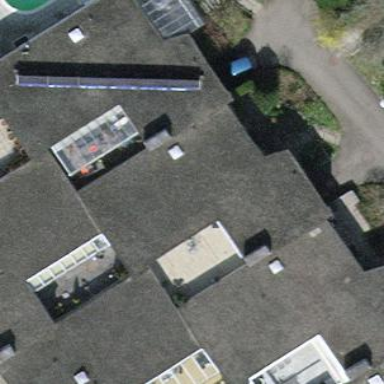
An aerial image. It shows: Terrace building.